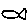
Label: fish